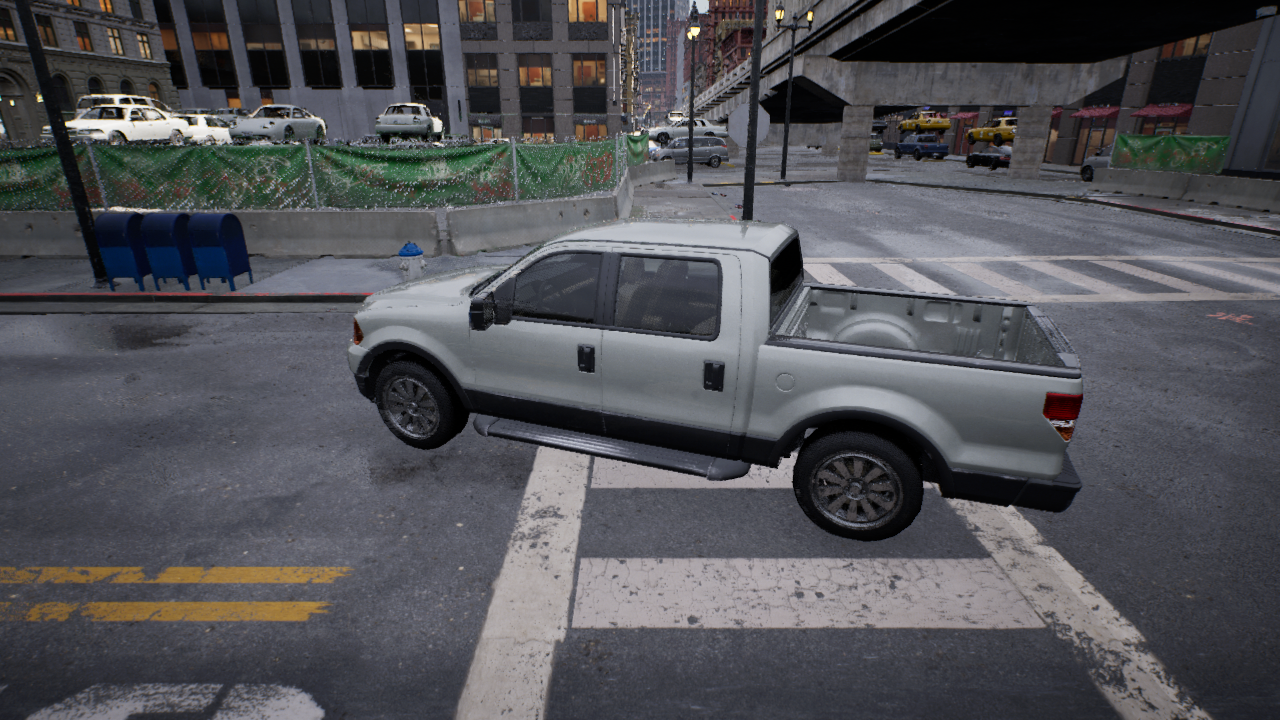
Venue: intersection
Lighting: clear day
Vehicle rig: pickup